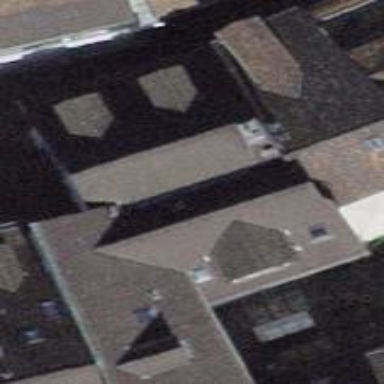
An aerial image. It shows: Building with tiled roof.